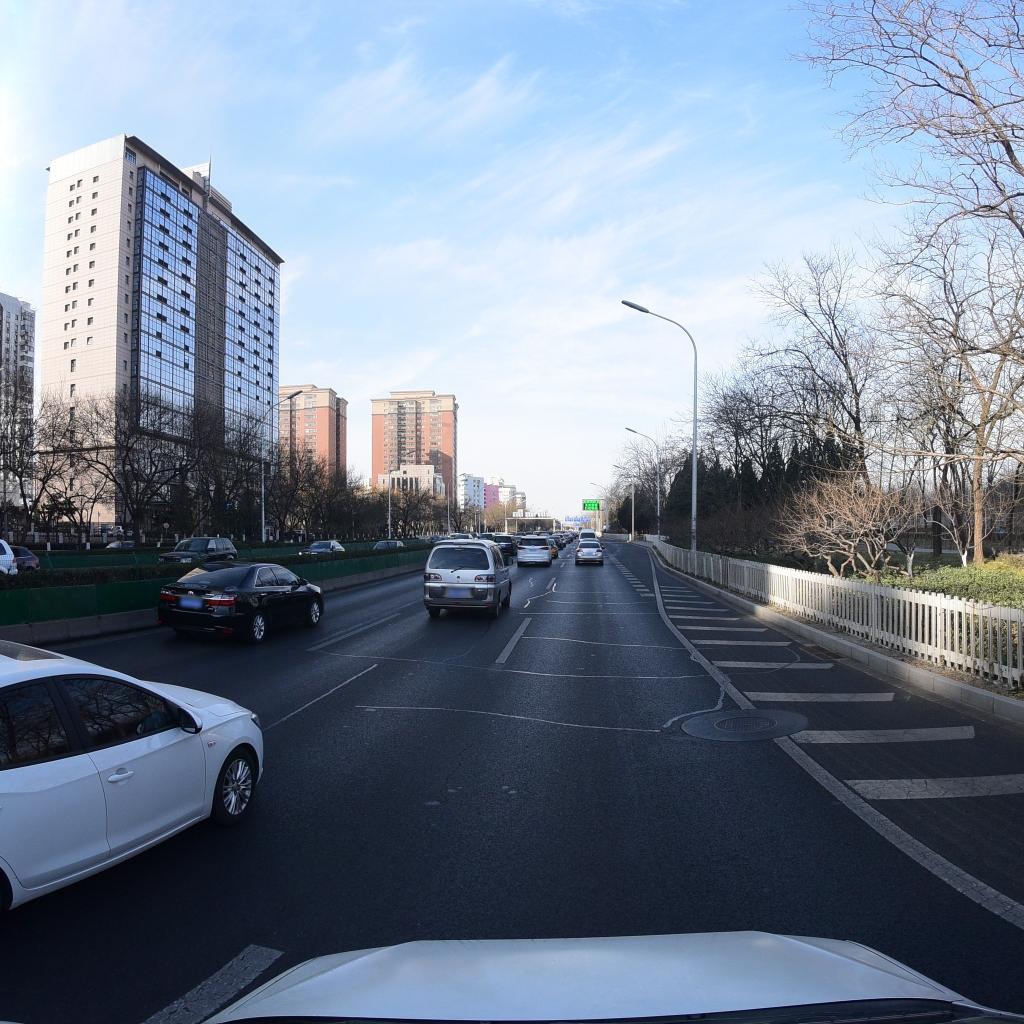
Region: Fengtai
Road damage annotations: longitudinal patch, longitudinal patch, transverse patch, longitudinal patch, longitudinal patch, transverse patch, transverse patch, transverse patch, transverse patch, longitudinal patch, transverse patch